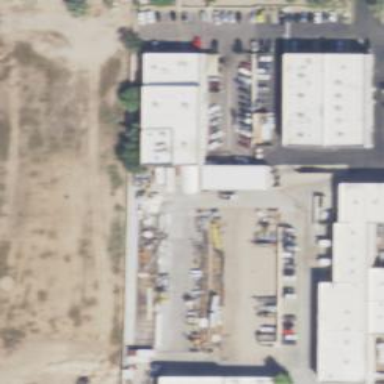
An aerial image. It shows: Car rental facility.